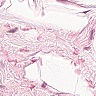
Metastatic tissue present: no